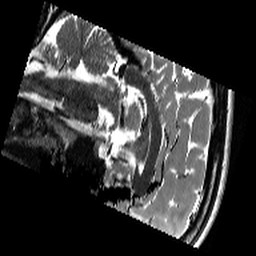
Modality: T2w
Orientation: sagittal